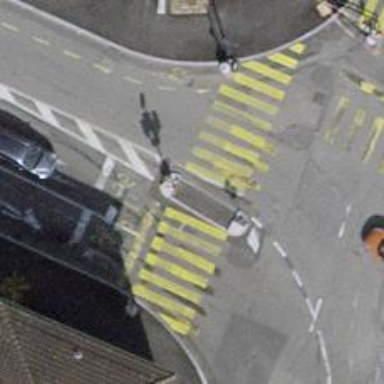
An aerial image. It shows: Road crossing with traffic signals and central island.